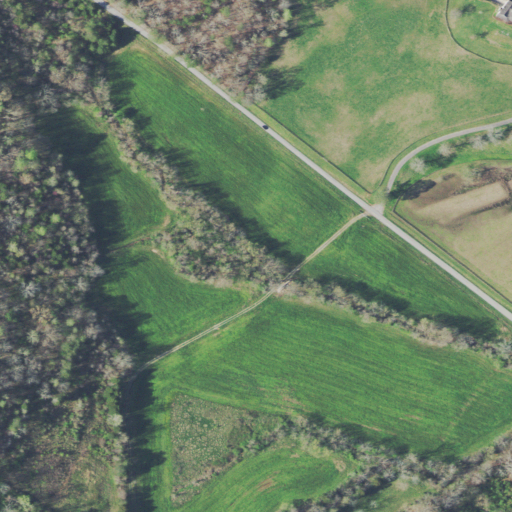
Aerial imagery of valley in Tennessee named Fisher Hollow containing pasture, deciduous forest, open development, mixed forest, shrub, and low intensity development